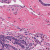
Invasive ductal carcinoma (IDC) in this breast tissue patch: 0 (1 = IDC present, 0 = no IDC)